Question: I came up with some code that simulates 3D texture lookup using a big 2D texture that contains the tiles. 3D Texture is 128x128x64 and the big 2D texture is 1024x1024, divided into 64 tiles of 128x128.
The lookup code in the fragment shader looks like this:
'''
#extension GL_EXT_gpu_shader4 : enable
varying float LightIntensity;
varying vec3 pos;
uniform sampler2D noisef;
vec4 flat_texture3D()
{
vec3 p = pos;
vec2 inimg = p.xy;
int d = int(p.z*128.0);
float ix = (d % 8);
float iy = (d / 8);
vec2 oc = inimg + vec2(ix, iy);
oc *= 0.125;
return texture2D(noisef, oc);
}
void main (void)
{
vec4 noisevec = flat_texture3D();
gl_FragColor = noisevec;
}
'''
The tiling logic seems to work ok and there is only one problem with this code. It looks like this:

There are strange 1 to 2 pixel wide streaks between the layers of voxels.
The streaks appear just at the border when 'd' changes.
I've been working on this for 2 days now and still without any idea of what's going on here.
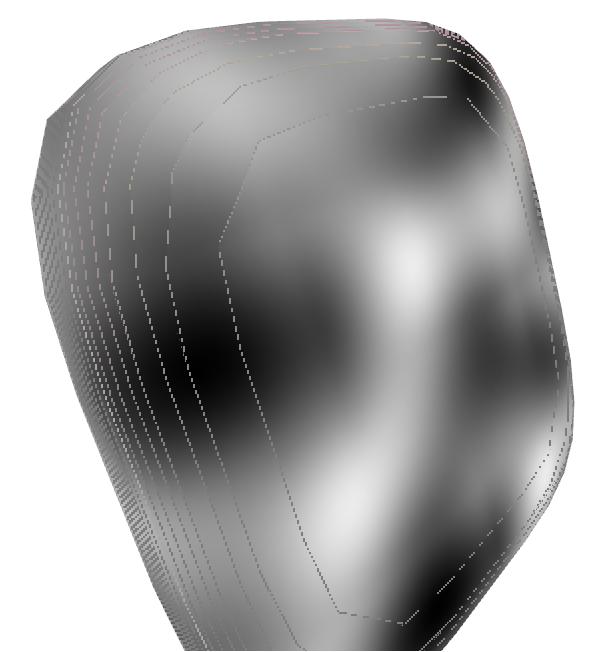
Answer: This looks like a texture filter issue. Think about it: when you come close to the border, the bilinear filter will consider the neighboring texel, in your case: from another "depth layer".
To avoid this, you can clamp the texture coords so that they are never outside the rect defined outmost texel of the tile (similiar to GL_CLAMP_TO_EDGE, but on a per-tile basis). But you should be aware that the problems will become worse when using mipmapping. You should also be aware, that currently you are not able to filter in the z direction, as a real 3D texture would. You could simulate this manually in the shader, of course.
But really: why not just using 3D textures? The hw can do all this for you, with much less overhead...